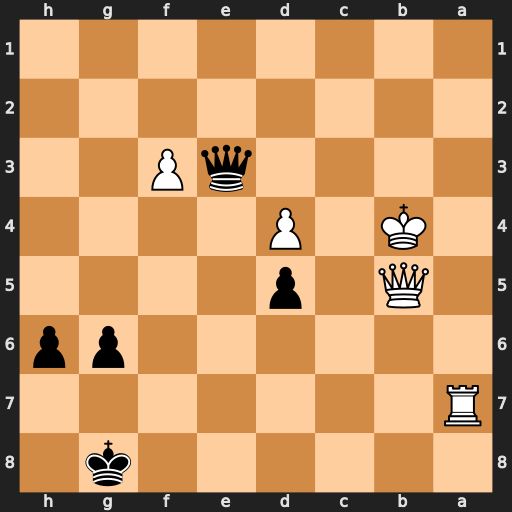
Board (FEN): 6k1/R7/6pp/1Q1p4/1K1P4/4qP2/8/8
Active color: b
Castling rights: -
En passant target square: -
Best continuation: Qxd4+ Kb3 Qxa7